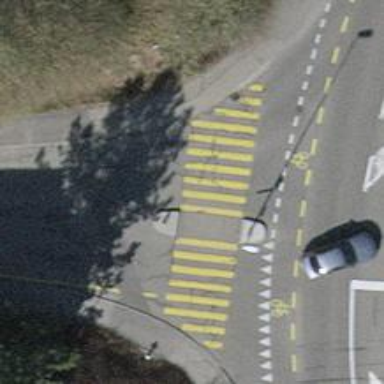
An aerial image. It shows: Marked road crossing with pedestrian island.